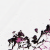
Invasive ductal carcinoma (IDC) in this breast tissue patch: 0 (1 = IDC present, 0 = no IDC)